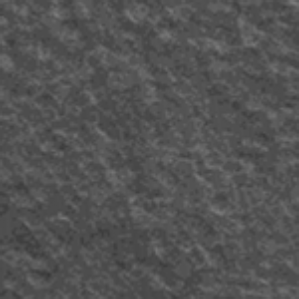
Label: frost